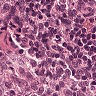
Metastatic tissue present: no